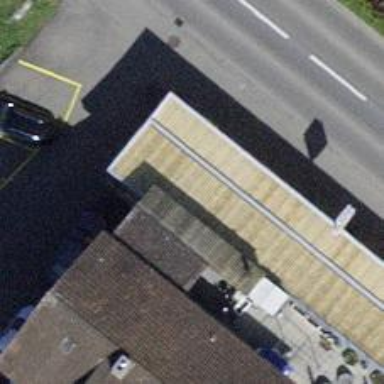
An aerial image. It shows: Fuel station.